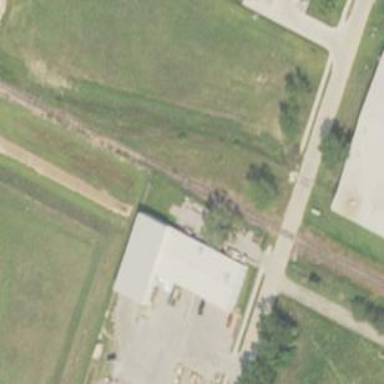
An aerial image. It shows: Railway spur service.